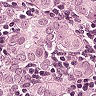
Metastatic tissue present: yes